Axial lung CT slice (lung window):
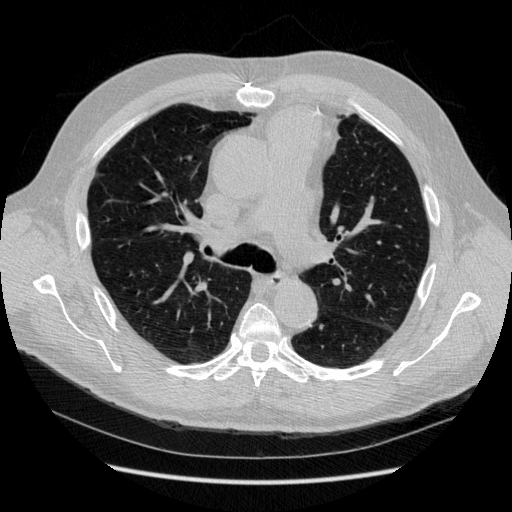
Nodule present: no